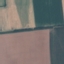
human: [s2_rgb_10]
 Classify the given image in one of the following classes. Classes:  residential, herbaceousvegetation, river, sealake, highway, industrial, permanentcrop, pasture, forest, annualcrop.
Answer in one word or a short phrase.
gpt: AnnualCrop